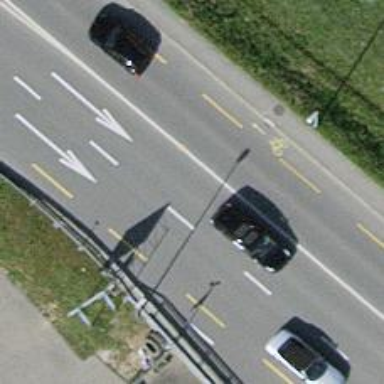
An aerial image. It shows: Secondary road with asphalt surface and dedicated cycle lane.